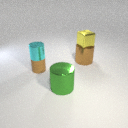
large green metal cylinder in front of large brown metal cylinder